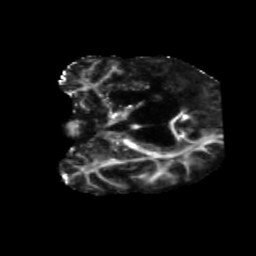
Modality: FA
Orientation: coronal
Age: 58
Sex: male
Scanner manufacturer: siemens
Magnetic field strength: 3 T
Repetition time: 5.47 s
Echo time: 0.0854 s